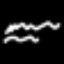
Label: squiggle